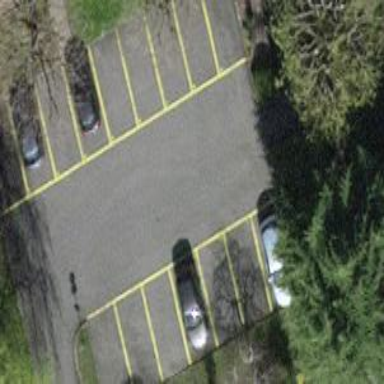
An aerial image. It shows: Parking area with surface.